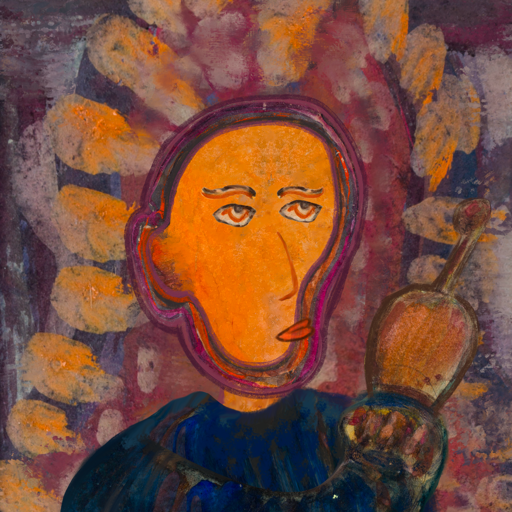
Background: Doll, Head And Neck Side: Hypocrite_w_Hair, Face Side: Experience, Bust: Pipe, Hair Side: Blank, Head Accessory: Blank, Second Necklace: Blank, Necklace: Blank, Baby: Blank